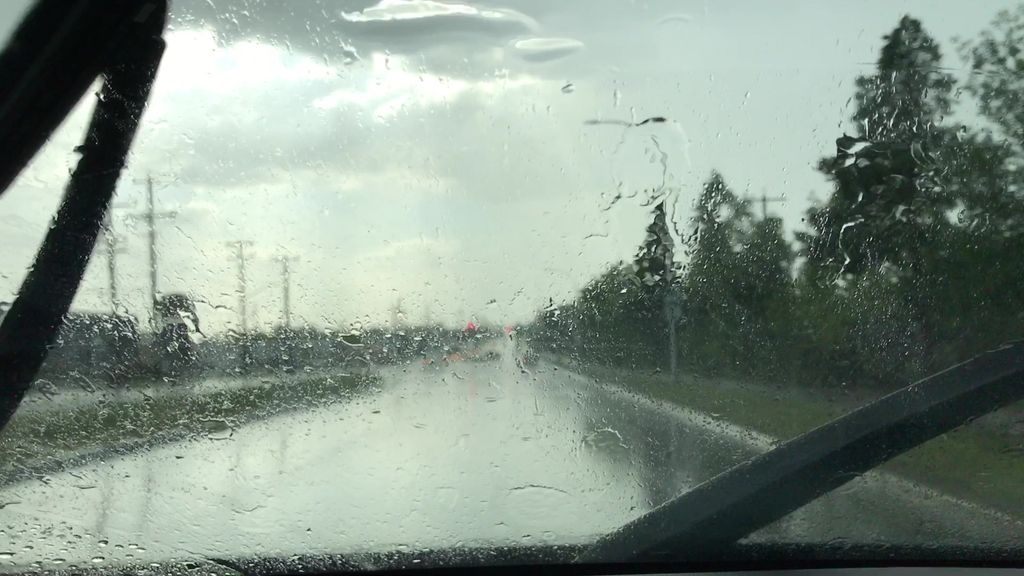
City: edmonton